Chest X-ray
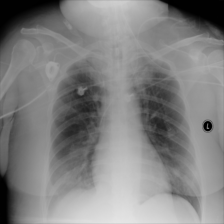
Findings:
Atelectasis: negative
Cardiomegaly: negative
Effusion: negative
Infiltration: negative
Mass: negative
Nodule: negative
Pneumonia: negative
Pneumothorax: negative
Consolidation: negative
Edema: negative
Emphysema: negative
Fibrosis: negative
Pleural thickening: negative
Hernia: negative